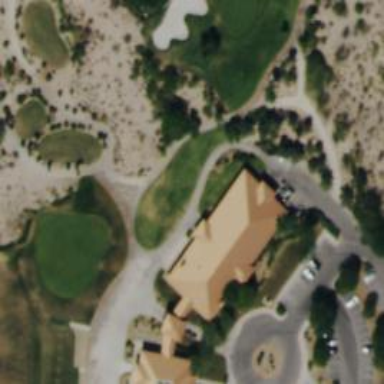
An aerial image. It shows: Clubhouse building for golf.